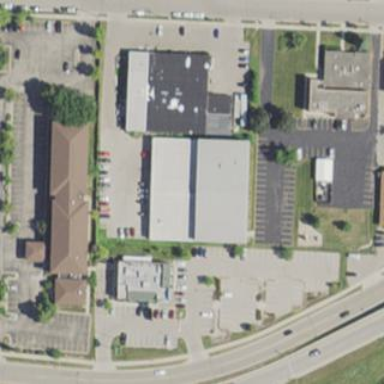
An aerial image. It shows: Building.